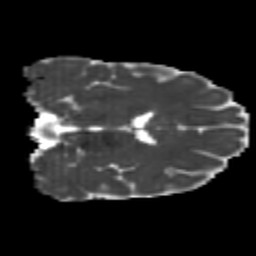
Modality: MD
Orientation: coronal
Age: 23
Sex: female
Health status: healthy
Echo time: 0.074 s